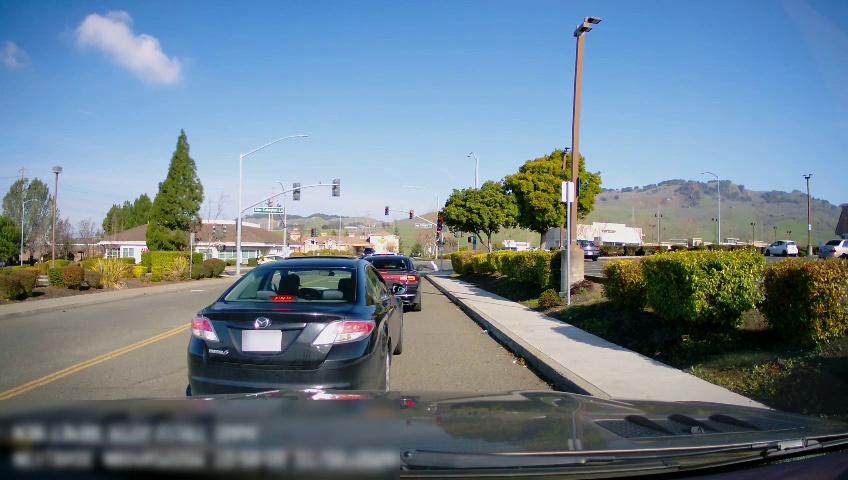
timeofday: Day
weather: Sunny
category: Drivable Space
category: Vehicles | Car
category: Vehicles | Car
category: Vehicles | Car
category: Vehicles | Car
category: Vehicles | Car
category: Vehicles | SUV
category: Vehicles | Car
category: Lanes | Current Lane
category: Lanes | Opposite Lane
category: Traffic | Signs
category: Traffic | Signs
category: Traffic | Lights
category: Traffic | Lights